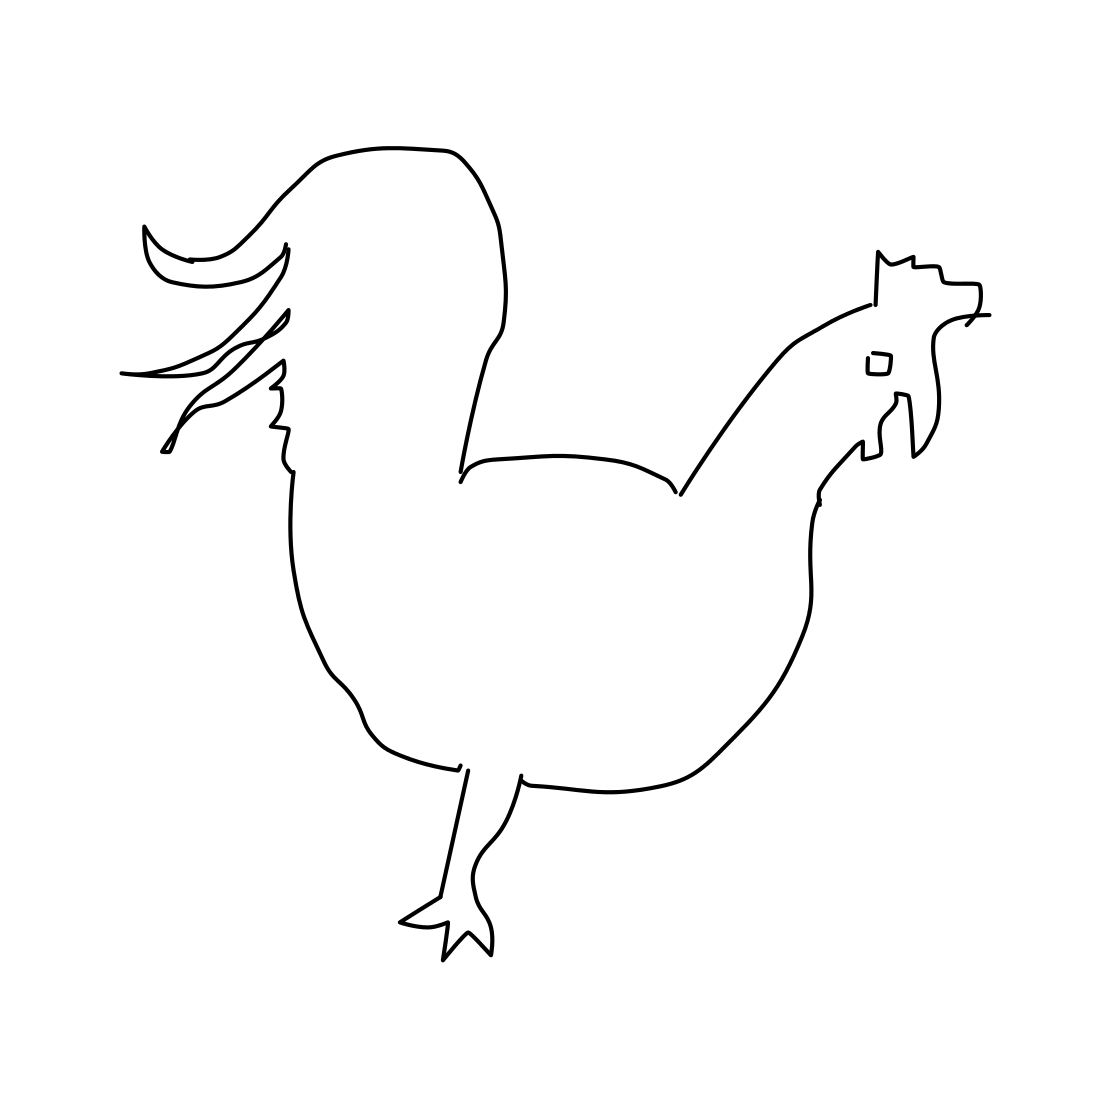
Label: rooster